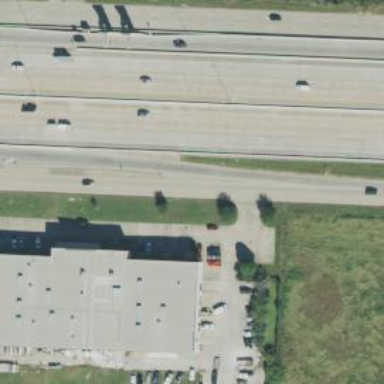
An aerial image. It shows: Secondary road with frontage road alongside.